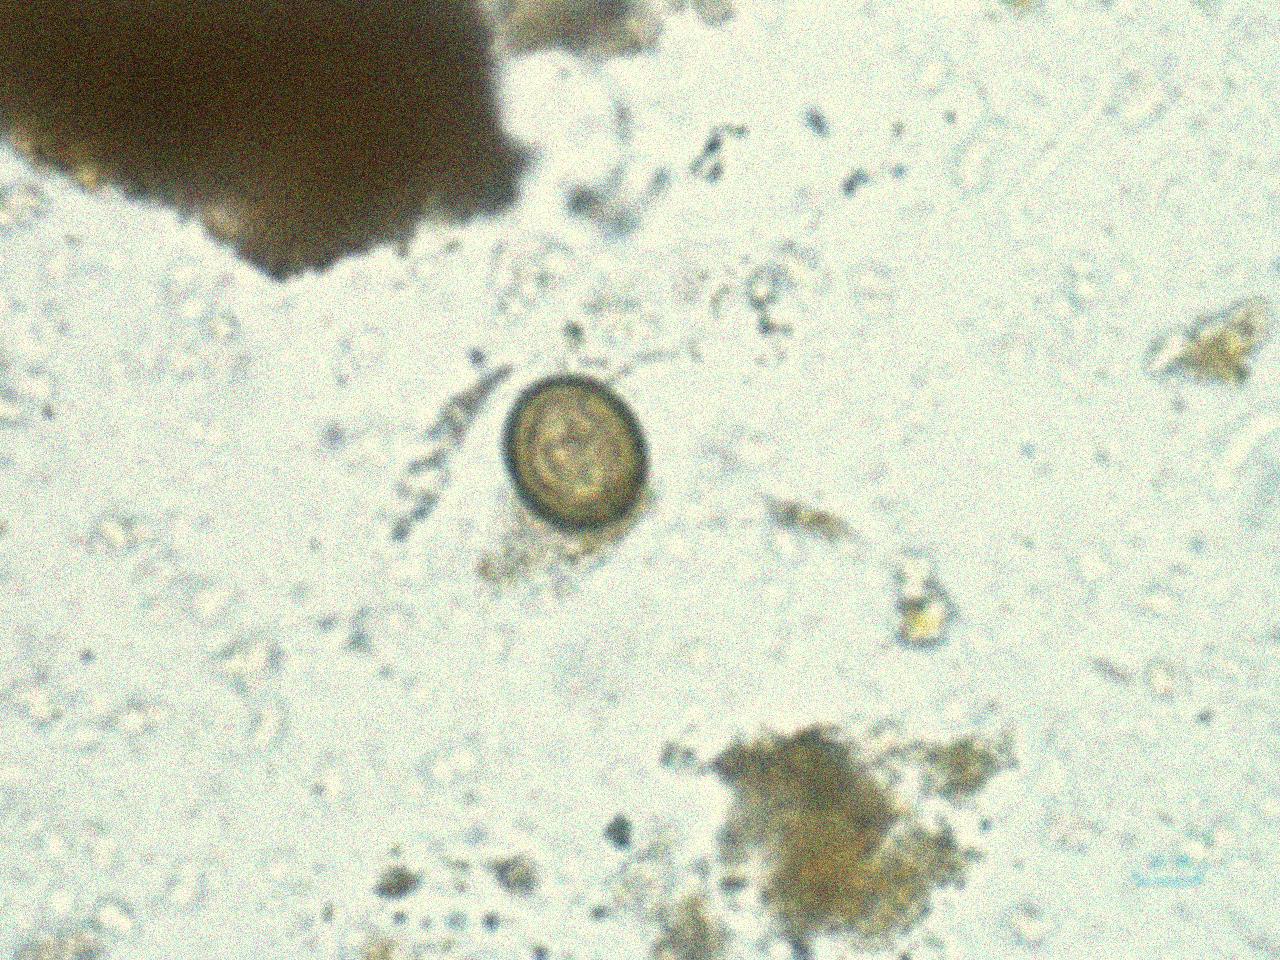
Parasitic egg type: Taenia spp. egg